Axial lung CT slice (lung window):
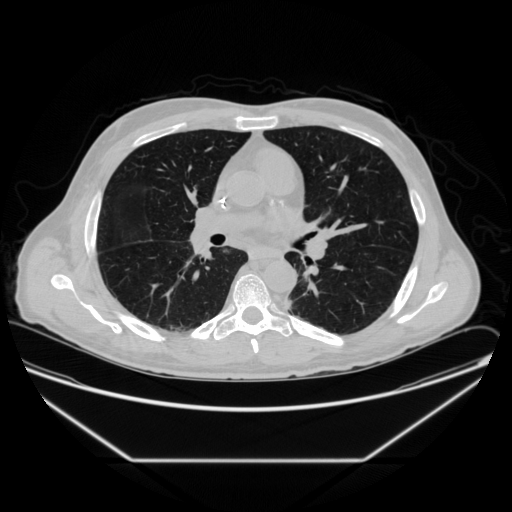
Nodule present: no